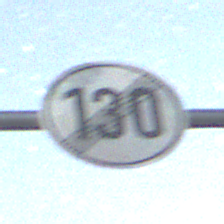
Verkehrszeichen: EndeGeschwindigkeit130
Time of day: Night
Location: Outdoor (Nature)
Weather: Clear
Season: NotSpecified
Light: Natural